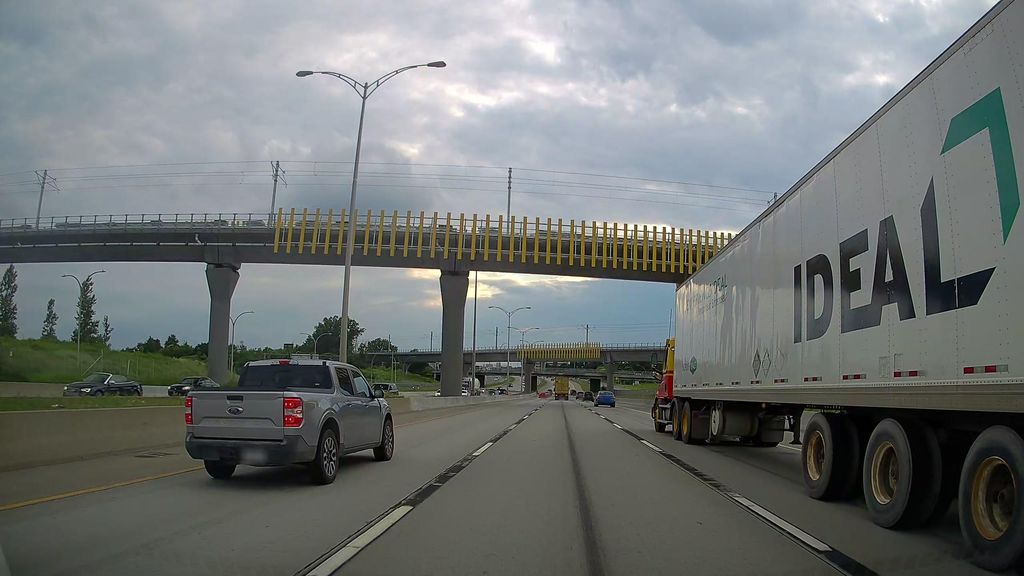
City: montreal